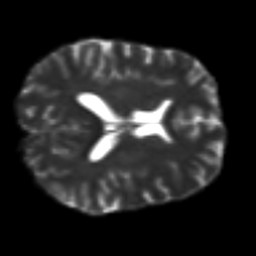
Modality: T2w
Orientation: axial
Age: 29
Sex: male
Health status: ill
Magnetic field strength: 3 T
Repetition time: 9 s
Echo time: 0.093 s